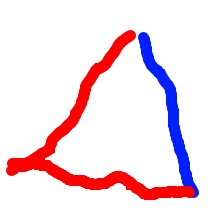
Shape: triangle